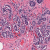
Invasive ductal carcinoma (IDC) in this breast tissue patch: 0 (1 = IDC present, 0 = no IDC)